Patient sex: M
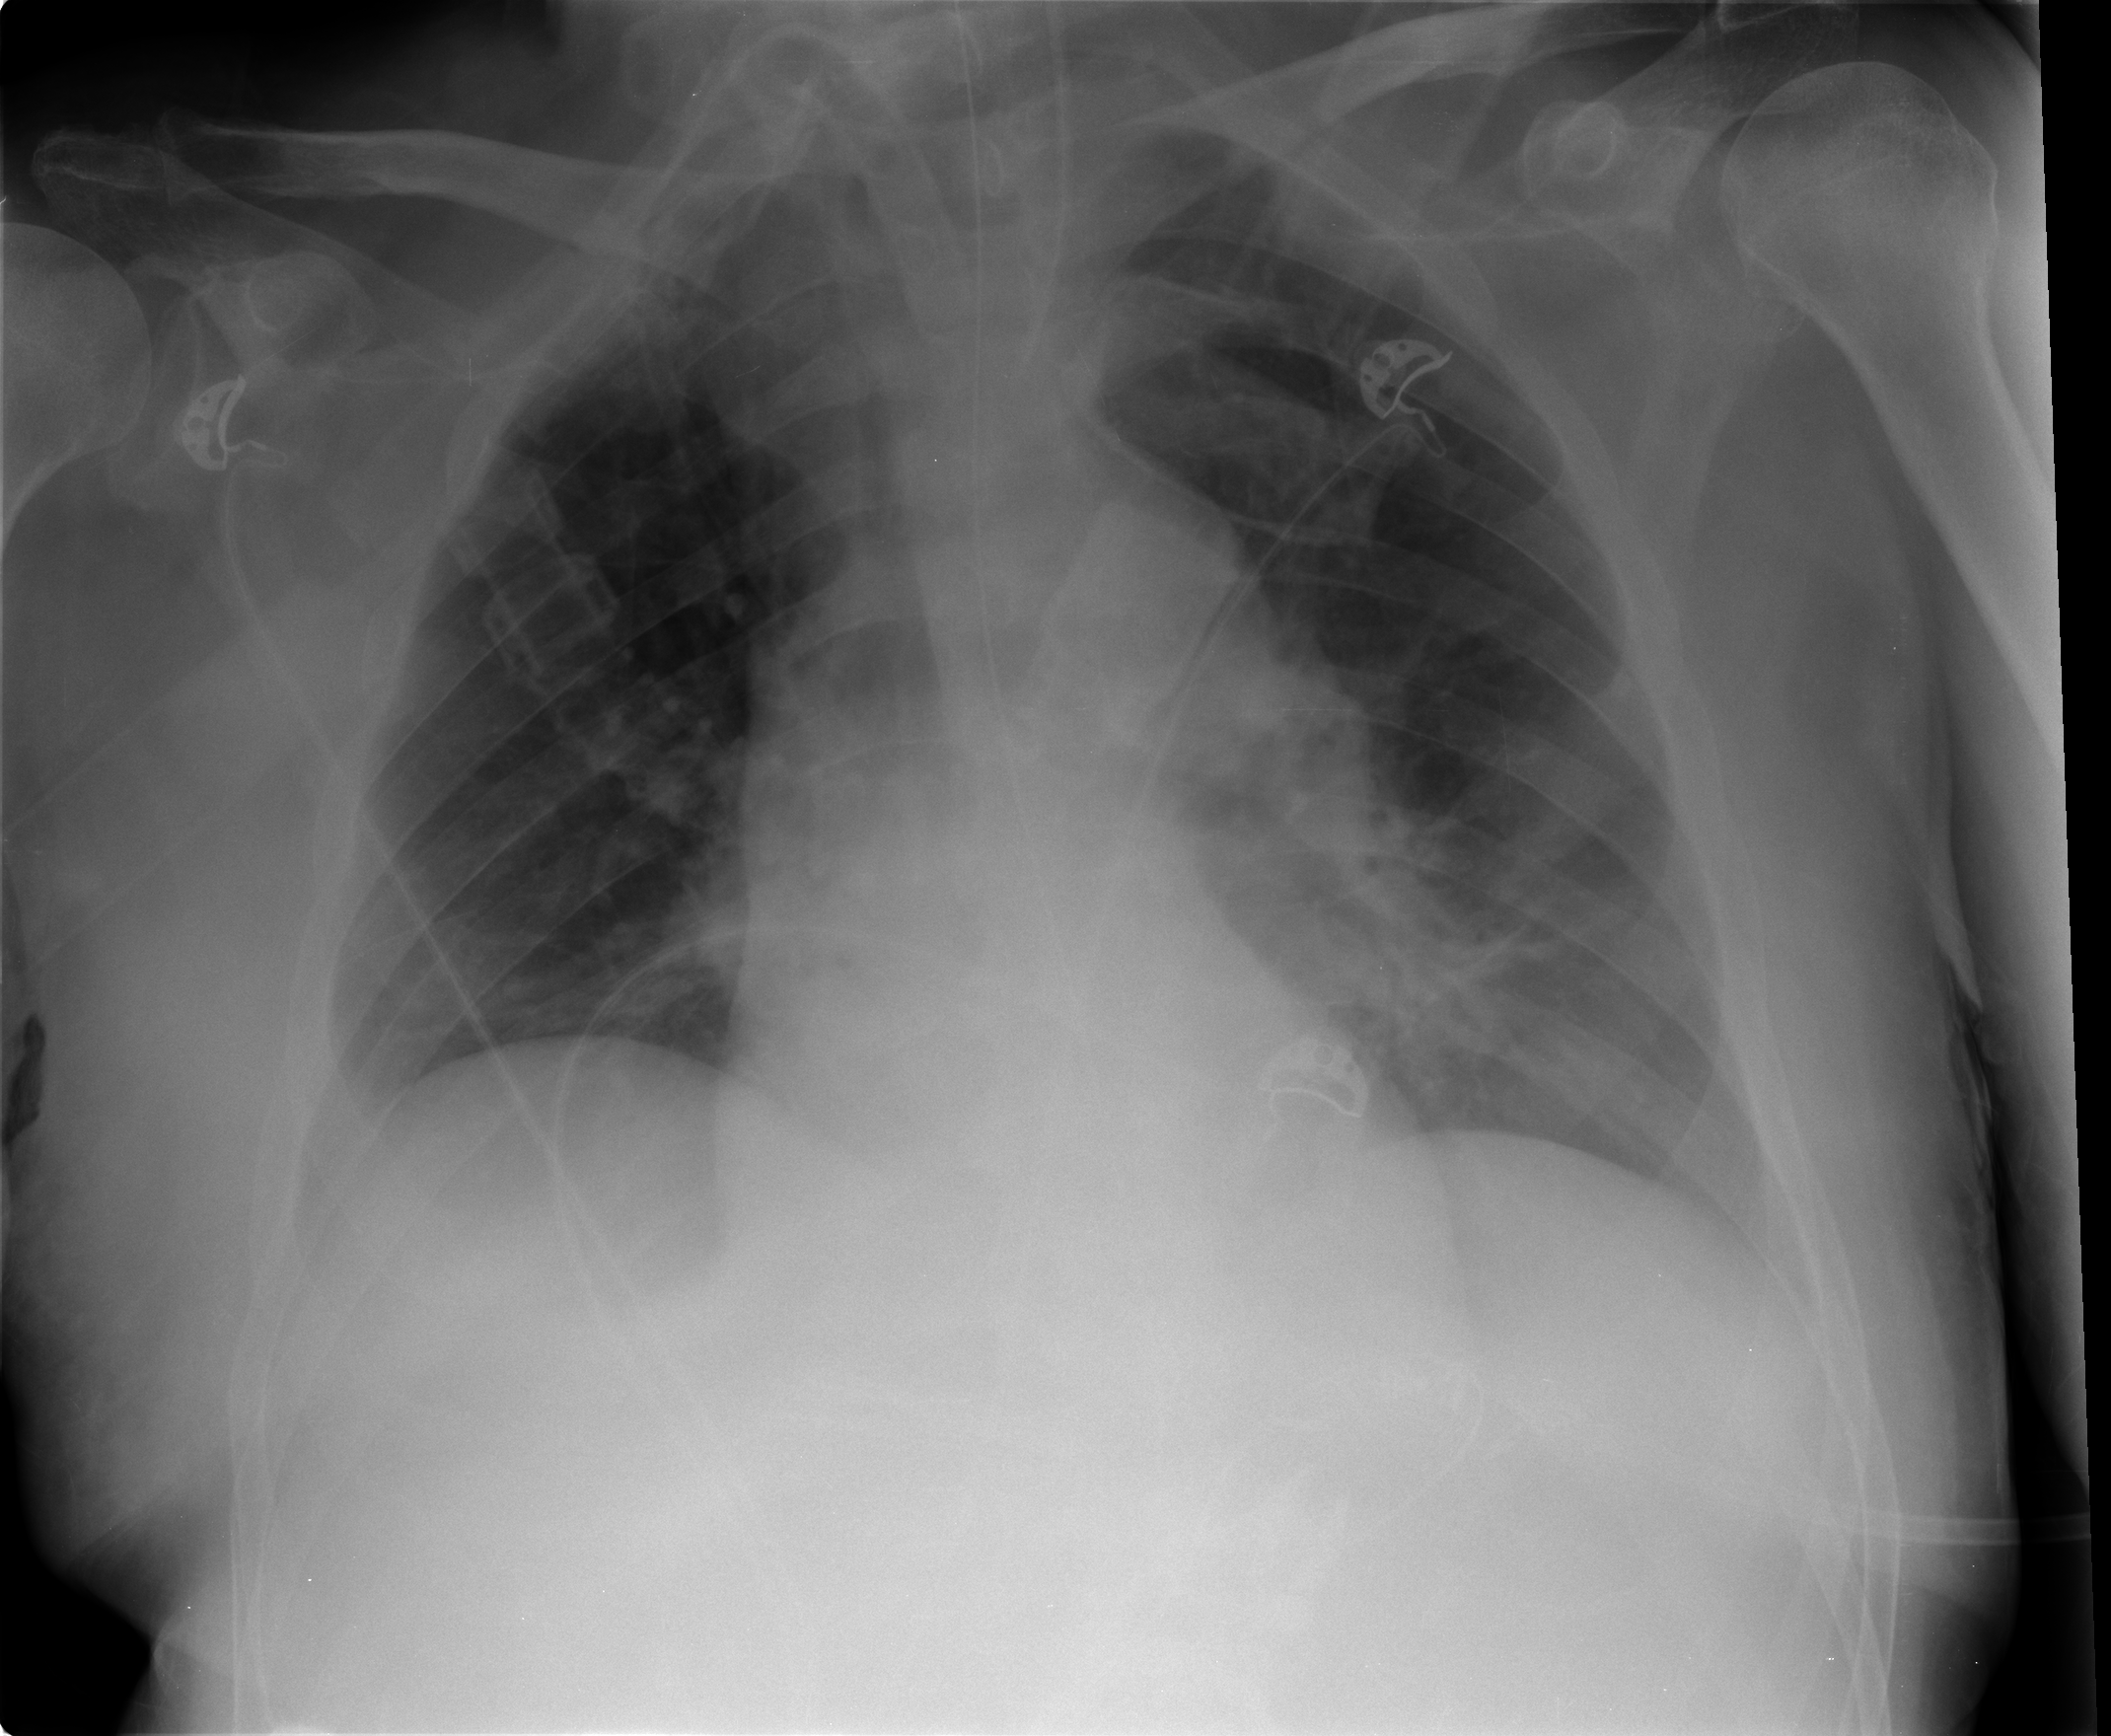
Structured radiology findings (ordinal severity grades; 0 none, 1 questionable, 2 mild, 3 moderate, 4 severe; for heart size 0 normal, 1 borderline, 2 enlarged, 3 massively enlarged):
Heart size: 0
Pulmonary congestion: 1
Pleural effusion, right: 1
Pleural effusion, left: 1
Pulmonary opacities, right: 0
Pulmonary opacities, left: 0
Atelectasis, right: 2
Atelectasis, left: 2